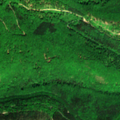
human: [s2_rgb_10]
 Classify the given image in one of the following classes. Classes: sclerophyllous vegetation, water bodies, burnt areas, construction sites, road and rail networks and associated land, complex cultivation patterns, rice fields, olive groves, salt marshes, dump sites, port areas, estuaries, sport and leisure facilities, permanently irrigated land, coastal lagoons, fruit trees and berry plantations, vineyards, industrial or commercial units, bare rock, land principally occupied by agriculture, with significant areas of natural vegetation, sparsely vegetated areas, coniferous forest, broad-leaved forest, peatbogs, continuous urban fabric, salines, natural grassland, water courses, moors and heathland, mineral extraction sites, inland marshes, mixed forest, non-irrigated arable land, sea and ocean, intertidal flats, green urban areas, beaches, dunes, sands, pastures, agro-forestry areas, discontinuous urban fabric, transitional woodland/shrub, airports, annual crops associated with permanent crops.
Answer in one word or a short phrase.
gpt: broad-leaved forest, coniferous forest, mixed forest